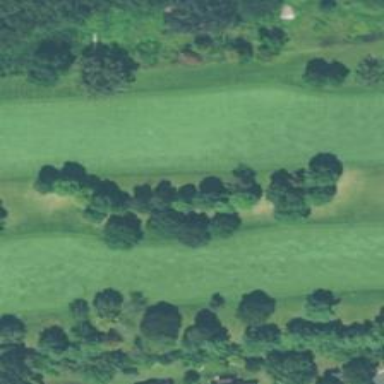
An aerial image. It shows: View of golf hole.